Interaction volume radius: 5 \u00c5
Interaction volume height: 10 \u00c5
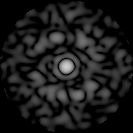
Disorder parameter: 0.9033